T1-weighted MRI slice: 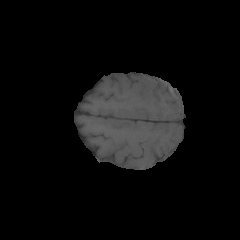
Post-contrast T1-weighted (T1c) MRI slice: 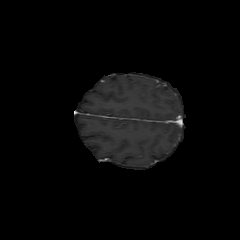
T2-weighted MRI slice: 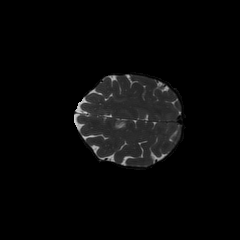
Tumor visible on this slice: no